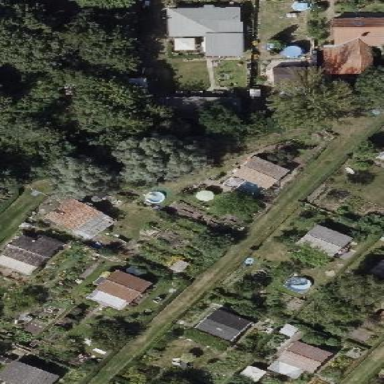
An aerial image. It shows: Plot in the allotments area marked by fence.